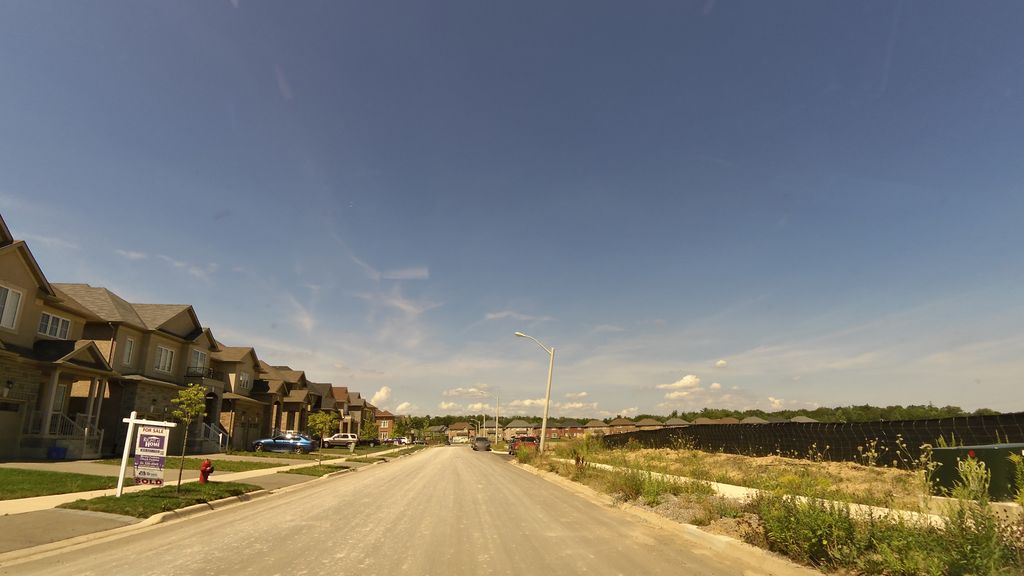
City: hamilton